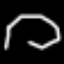
Label: octagon